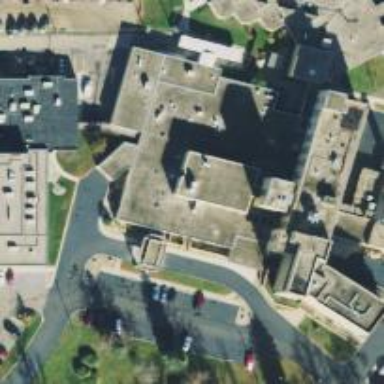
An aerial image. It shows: Hospital building.